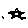
Label: star